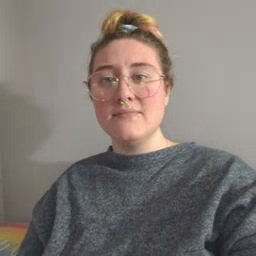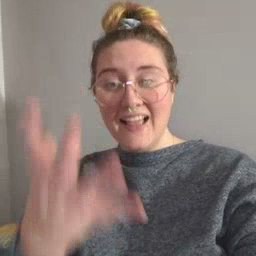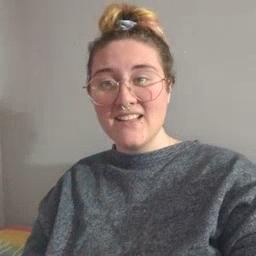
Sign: give